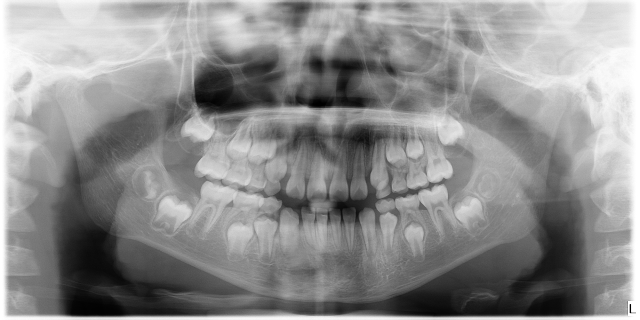
child